Question: What is the color of the ball at (2, 2, 2)? The answer is the name of the color, with the first letter capitalized. You can choose an answer from Red, Green, Orange, Cyan, Purple, Blue, Yellow and Magenta.
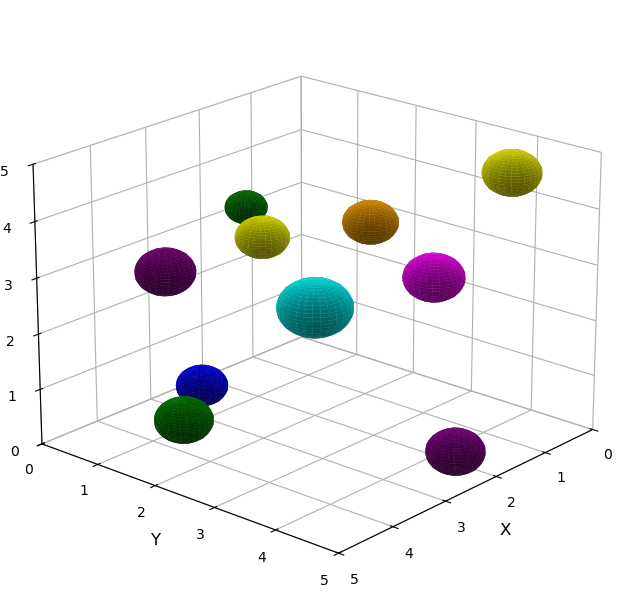
Answer: Cyan